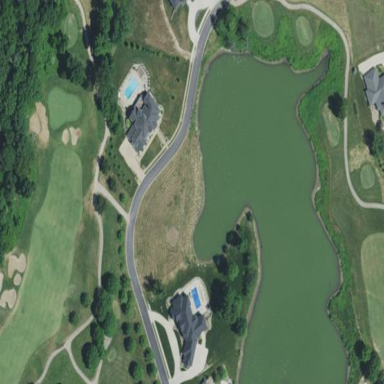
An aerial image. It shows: Water hazard on golf course.